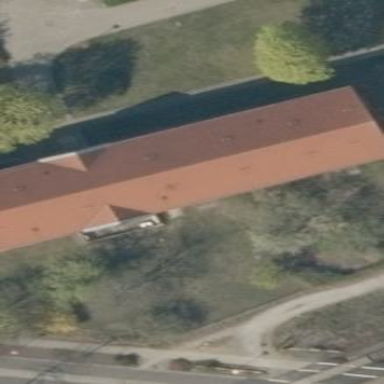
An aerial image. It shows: Dormitory building.